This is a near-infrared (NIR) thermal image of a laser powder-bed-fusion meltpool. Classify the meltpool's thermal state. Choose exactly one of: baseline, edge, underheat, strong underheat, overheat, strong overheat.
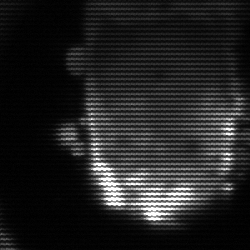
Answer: baseline